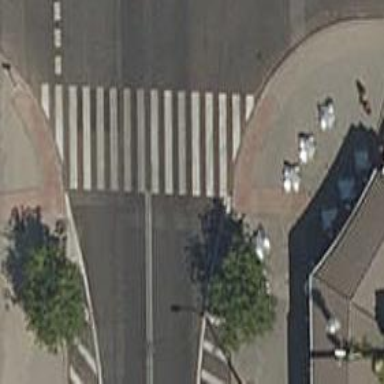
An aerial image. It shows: Uncontrolled crossing on the road.